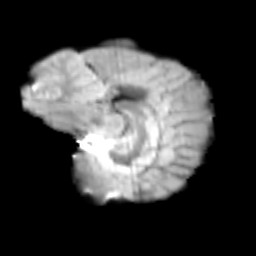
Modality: T2w
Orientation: sagittal
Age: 10
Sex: female
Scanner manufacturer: siemens
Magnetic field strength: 3 T
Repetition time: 3.8 s
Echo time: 0.07 s